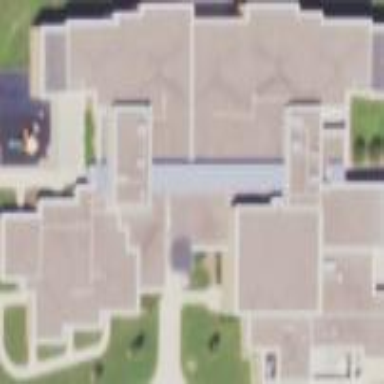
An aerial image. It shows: School building.